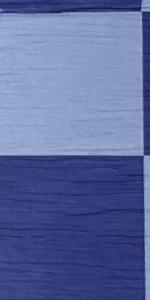
Label: Empty